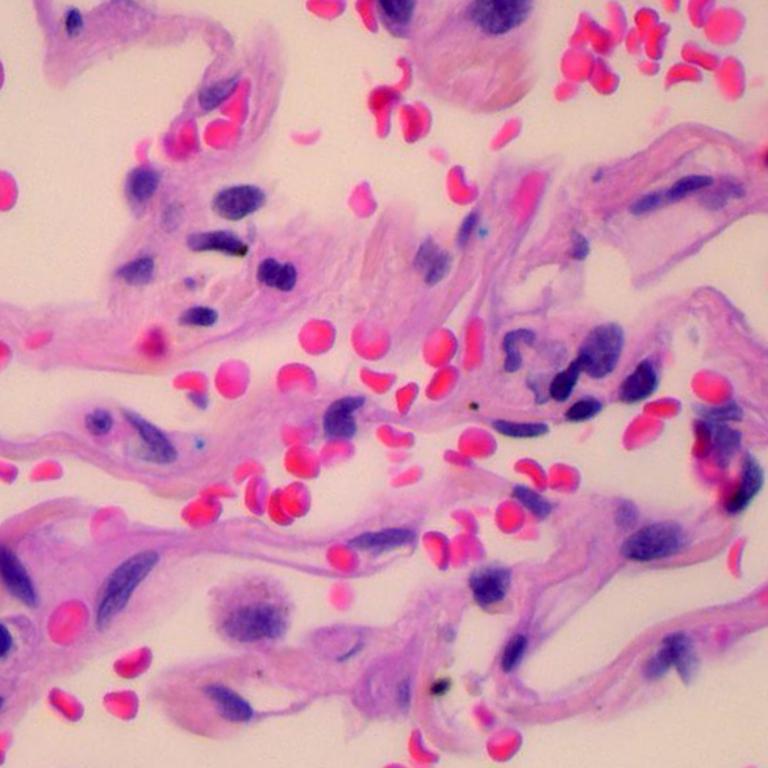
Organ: lung
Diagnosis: benign